Field crop: maize
Growth stage: 2
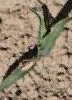
Species: maize